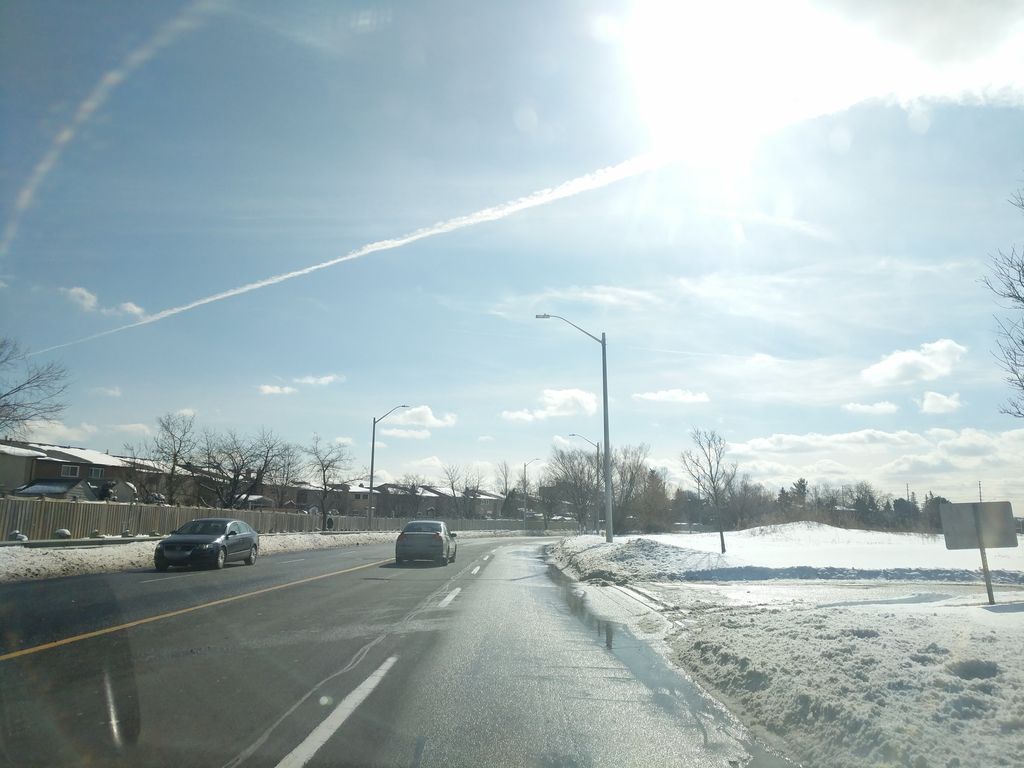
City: toronto